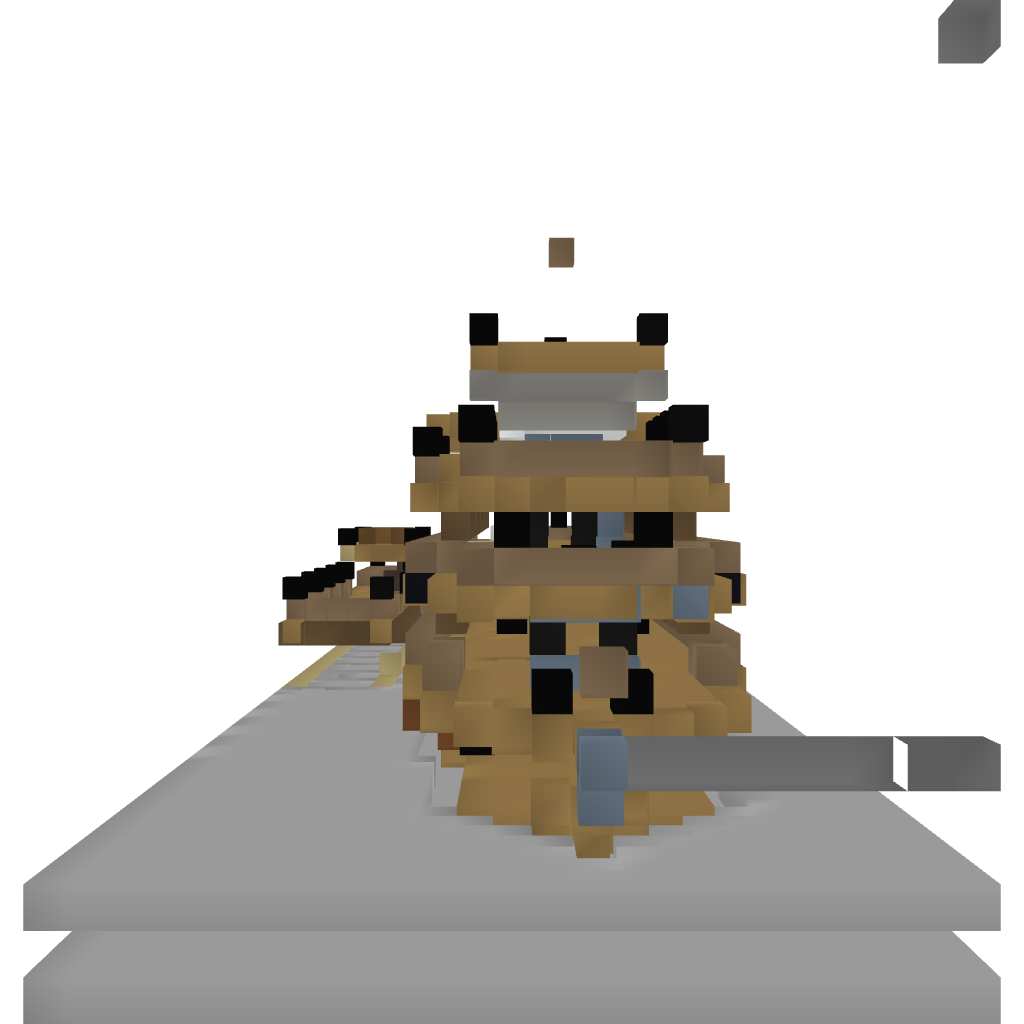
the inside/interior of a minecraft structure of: AxiumSA Luxury Liner